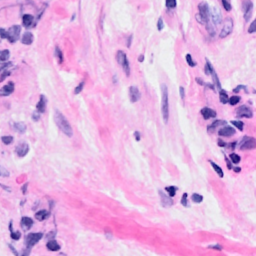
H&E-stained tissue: Breast